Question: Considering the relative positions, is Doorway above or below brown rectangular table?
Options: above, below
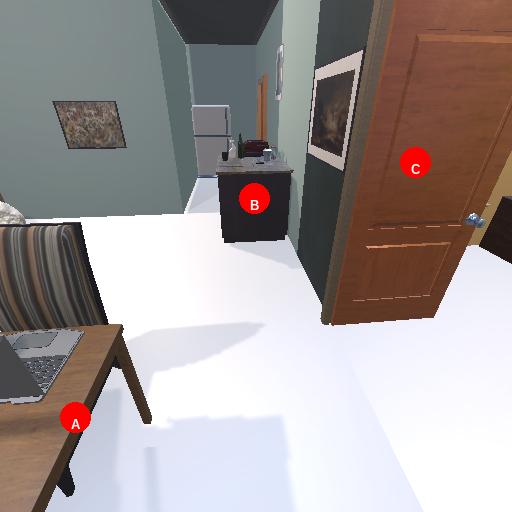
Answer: above